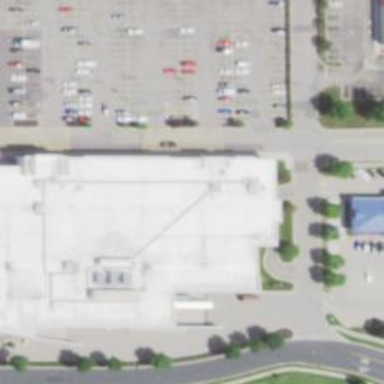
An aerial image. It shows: Supermarket.